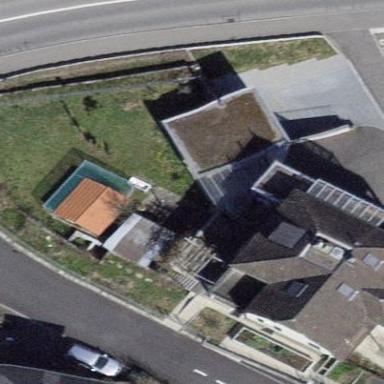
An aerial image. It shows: Residential building.